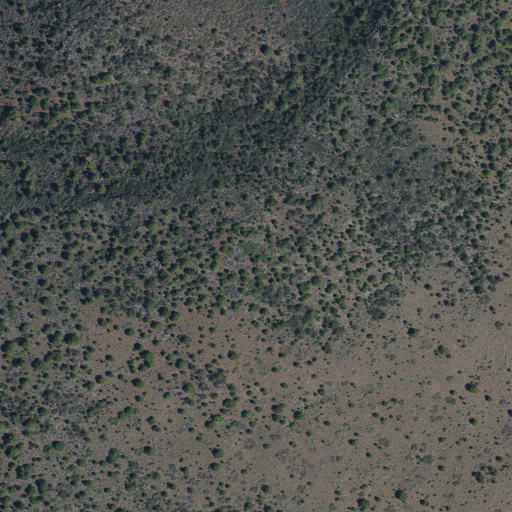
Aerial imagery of bench in Utah named Truman Bench containing evergreen forest and shrub